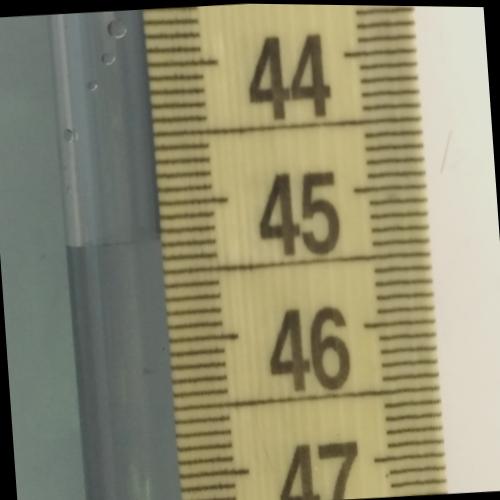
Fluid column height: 45.3 cm